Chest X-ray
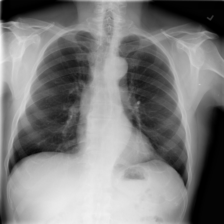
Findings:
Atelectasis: negative
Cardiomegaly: negative
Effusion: negative
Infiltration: negative
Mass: negative
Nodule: negative
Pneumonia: negative
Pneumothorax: negative
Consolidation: negative
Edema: negative
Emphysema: negative
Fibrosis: negative
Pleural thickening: negative
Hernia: negative